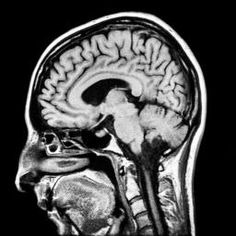
Label: notumor